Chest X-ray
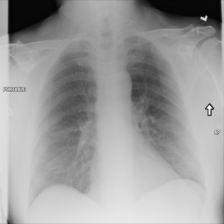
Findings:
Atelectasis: negative
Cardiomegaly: negative
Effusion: negative
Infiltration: negative
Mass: negative
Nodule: negative
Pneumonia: negative
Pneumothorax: negative
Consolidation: negative
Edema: negative
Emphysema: negative
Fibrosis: negative
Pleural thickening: negative
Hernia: negative